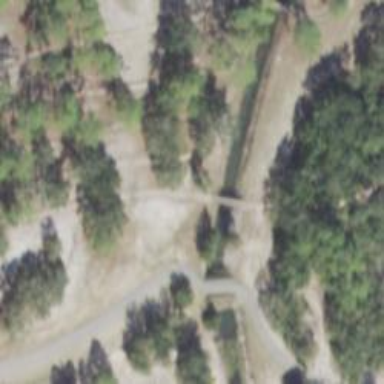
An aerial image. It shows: Footway on bridge.